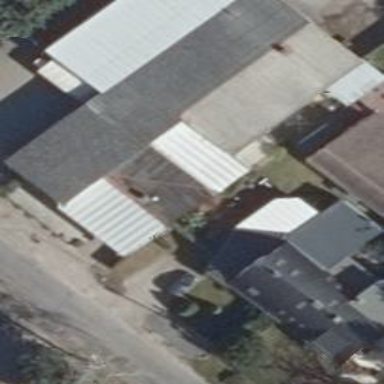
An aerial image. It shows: Part of building.